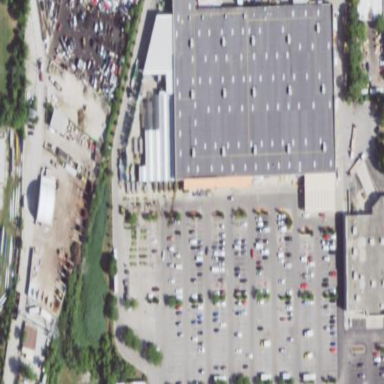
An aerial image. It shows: Retail area.